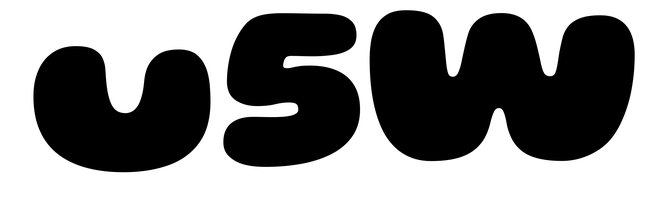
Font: Gluten_Black